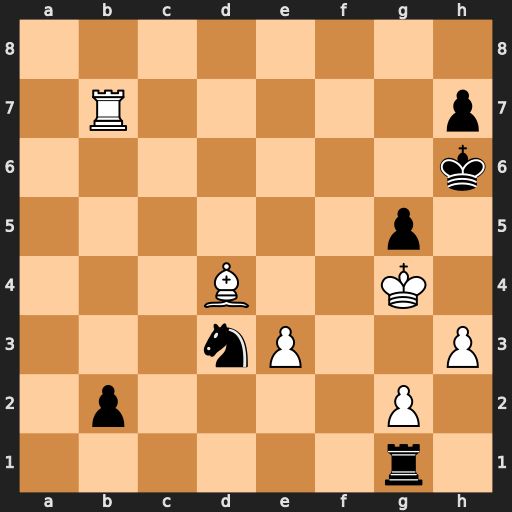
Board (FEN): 8/1R5p/7k/6p1/3B2K1/3nP2P/1p4P1/6r1
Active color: w
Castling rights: -
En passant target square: -
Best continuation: Rb6#